Question: Count the number of objects in the diagram.
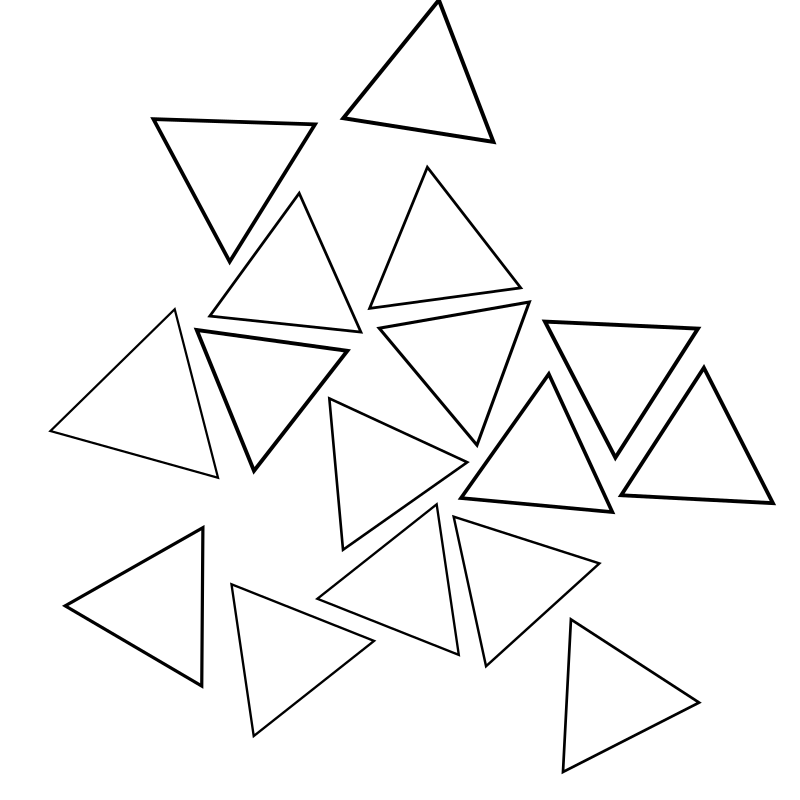
Answer: 16